Question: Does anyone know how to put the content of the first 'td' to the top of 'td', in this case? I had tried padding, margin, and anything else, but it doesn't work.
'''
<table>
<tr>
<td>AuthRequest</td>
<td>when specifying an account, one of <password> or <preauth> must be specified. See preauth.txt for a discussion of preauth.
An authToken can be passed instead of account/password/preauth to validate an existing auth token. If {verifyAccount}="1", <account> is required and the account in the auth token is compared to the named account.
Mismatch results in auth failure. An external app that relies on ZCS for user identification can use this to test if the auth token provided by the user belongs to that user. If {verifyAccount}="0" (default), only the auth token is verified and any <account> element specified is ignored. </td>
</tr>
</table>
'''

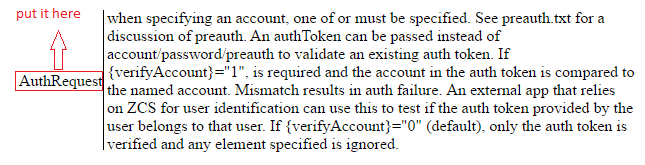
Answer: Here you go! Use the 'vertical-align' property.
'''
<table>
<tr>
<td style="vertical-align:top">AuthRequest</td>
<td>when specifying an account, one of <password> or <preauth> must be specified. See preauth.txt for a discussion of preauth.
An authToken can be passed instead of account/password/preauth to validate an existing auth token. If {verifyAccount}="1", <account> is required and the account in the auth token is compared to the named account.
Mismatch results in auth failure. An external app that relies on ZCS for user identification can use this to test if the auth token provided by the user belongs to that user. If {verifyAccount}="0" (default), only the auth token is verified and any <account> element specified is ignored. </td>
</tr>
</table>
'''